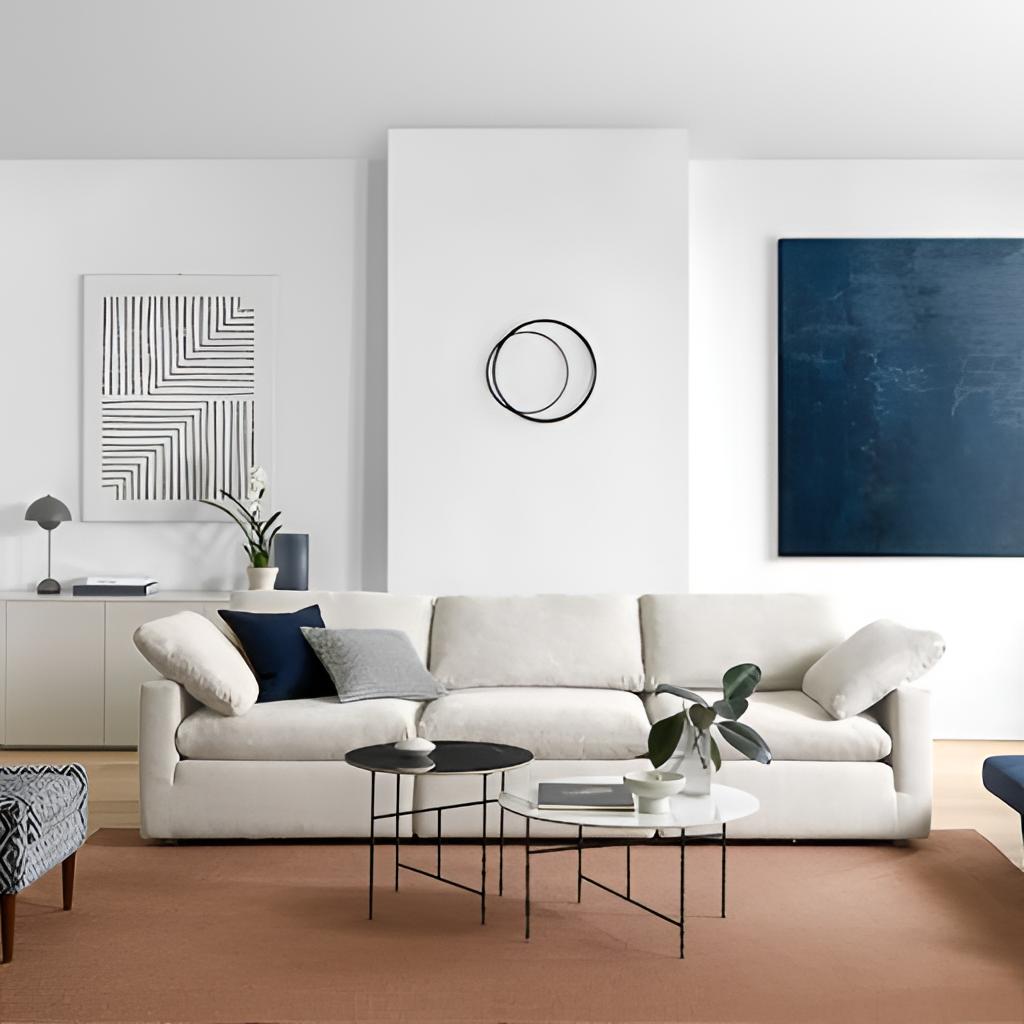
living room, fabric sofa, carpet flooring, with plain pattern, contemporary, white paint wallpaper, with solid pattern